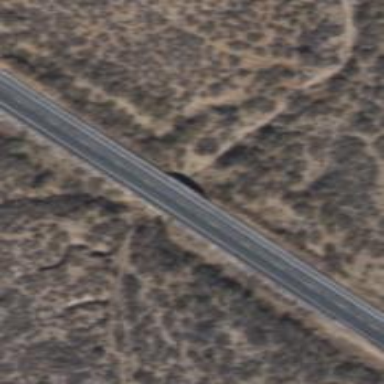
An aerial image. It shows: Trunk highway bridge with asphalt surface.